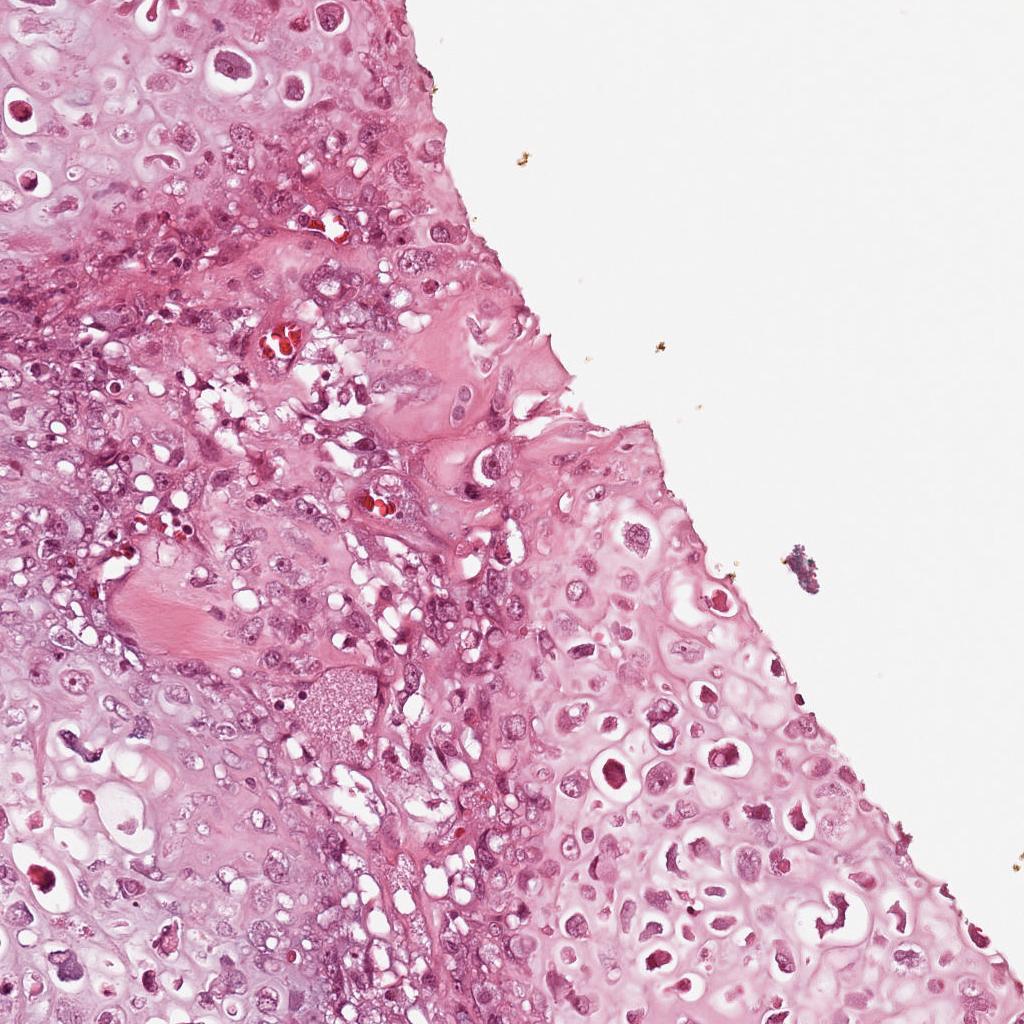
Label: Viable